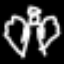
Label: angel